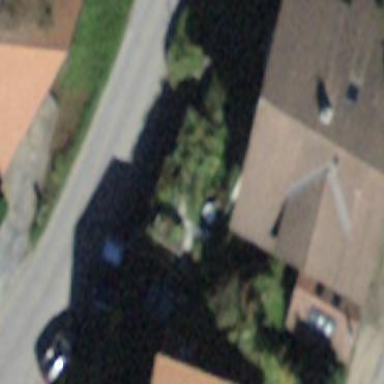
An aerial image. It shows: Garage building.